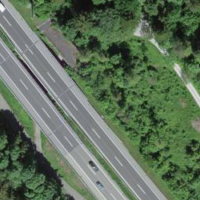
EUNIS habitat code: 57
Species observed at this site:
Milvus milvus
Cardamine flexuosa